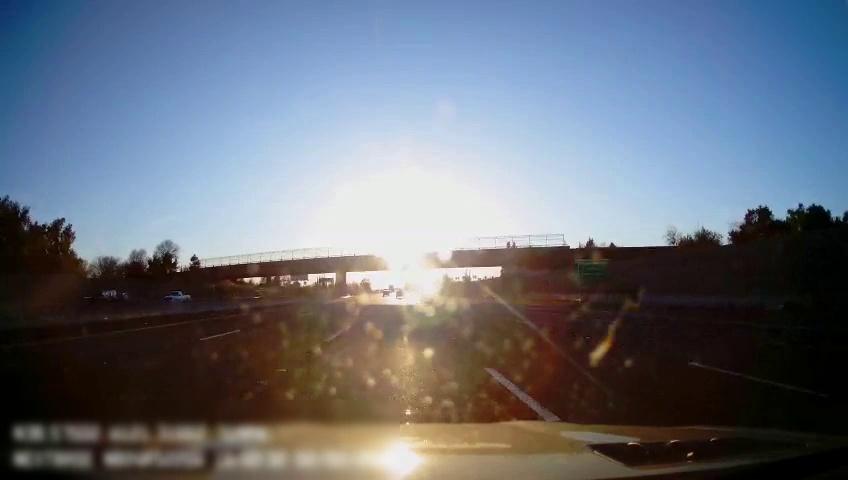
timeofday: Day
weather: Sunny
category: Drivable Space
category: Vehicles | Truck
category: Vehicles | Car
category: Vehicles | SUV
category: Lanes | Alternate Lane
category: Lanes | Alternate Lane
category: Lanes | Current Lane
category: Lanes | Current Lane
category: Lanes | Alternate Lane
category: Lanes | Alternate Lane
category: Lanes | Alternate Lane
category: Traffic | Signs